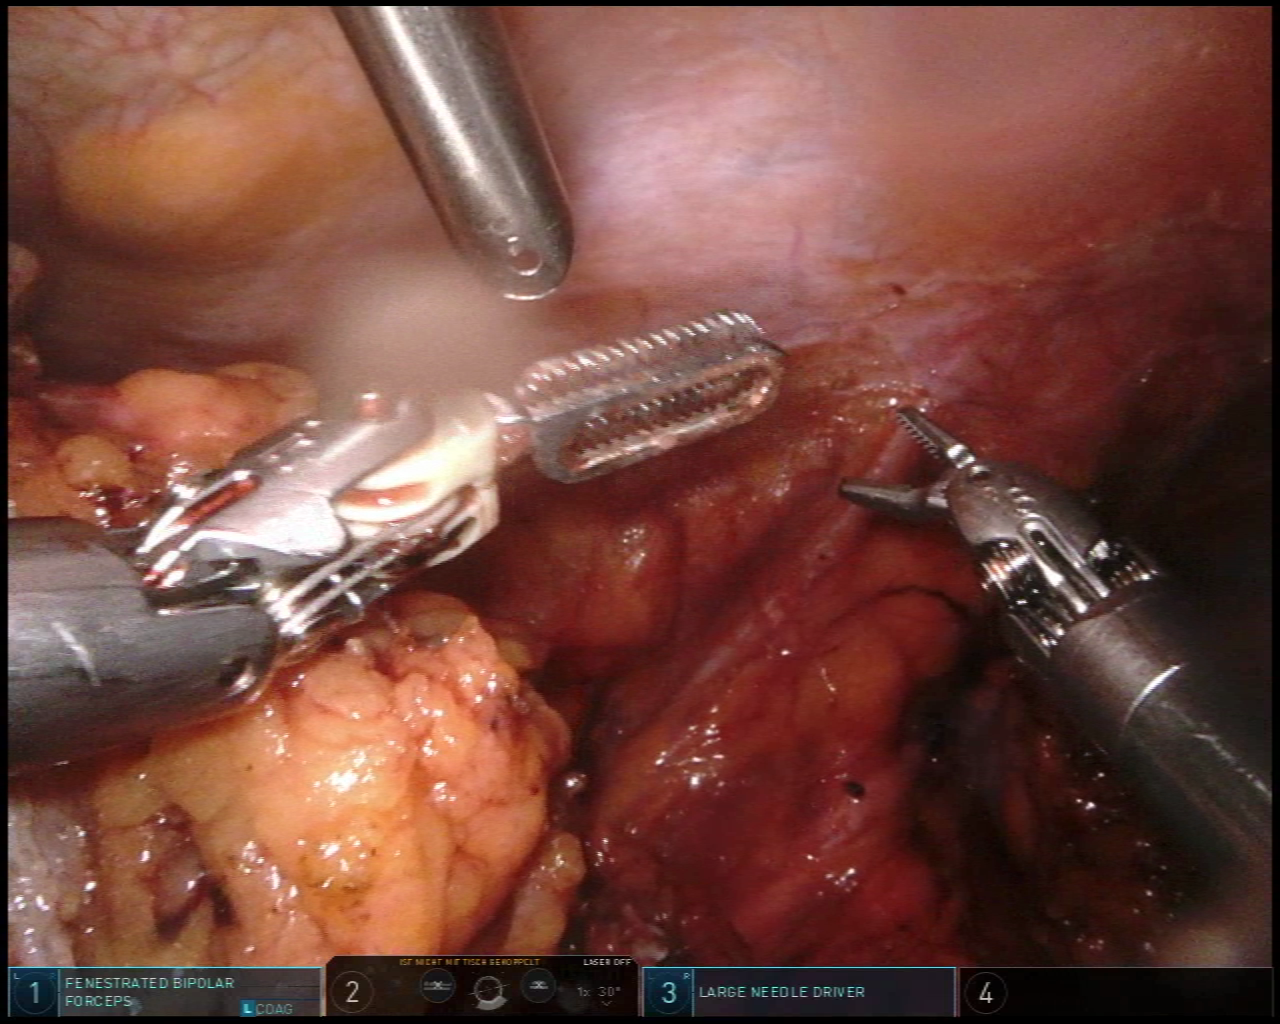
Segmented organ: ureter
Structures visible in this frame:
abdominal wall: yes
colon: no
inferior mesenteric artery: no
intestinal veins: no
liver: no
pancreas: no
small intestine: no
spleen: no
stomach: no
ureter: yes
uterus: no
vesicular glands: no